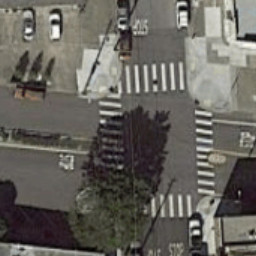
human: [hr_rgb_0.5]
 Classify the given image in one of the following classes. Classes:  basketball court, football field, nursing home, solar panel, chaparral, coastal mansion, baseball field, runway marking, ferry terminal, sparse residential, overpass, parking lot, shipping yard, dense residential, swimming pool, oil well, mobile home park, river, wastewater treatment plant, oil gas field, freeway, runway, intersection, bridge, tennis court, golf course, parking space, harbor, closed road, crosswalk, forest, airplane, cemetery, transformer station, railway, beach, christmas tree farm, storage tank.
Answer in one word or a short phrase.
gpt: crosswalk